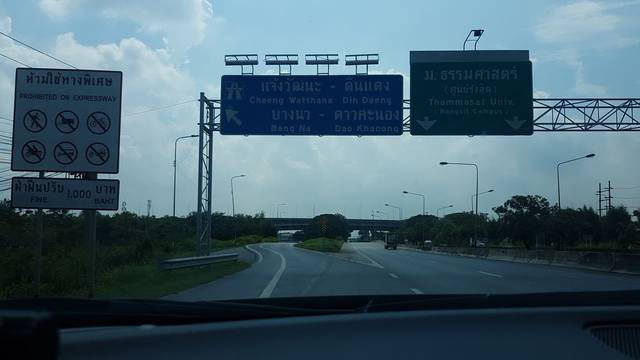
Region: Thailand
Coordinates: 14.066, 100.576